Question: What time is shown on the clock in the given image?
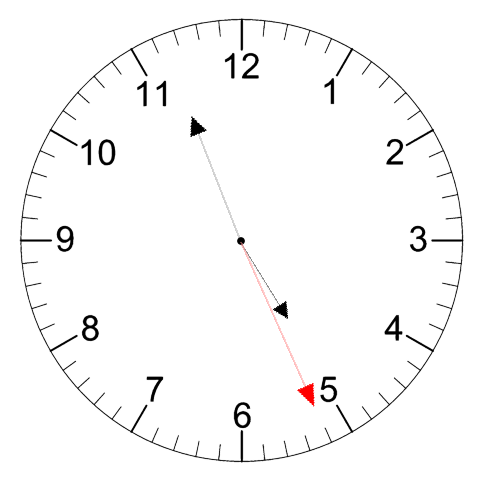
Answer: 04:56:26